Field crop: maize
Growth stage: 2
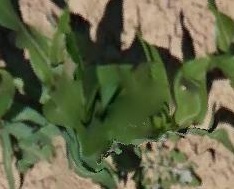
Species: maize